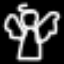
Label: angel